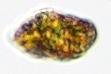
Label: Akashiwo